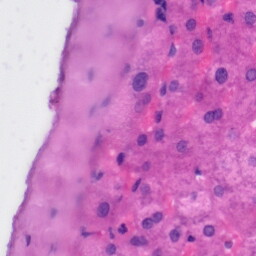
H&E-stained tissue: Liver